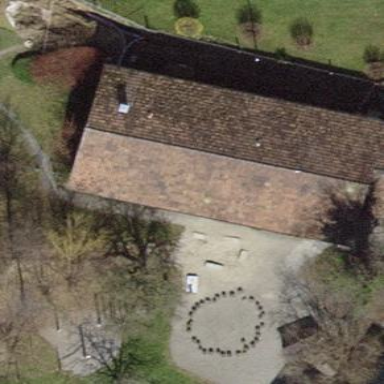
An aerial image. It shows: Kindergarten building serving as school.